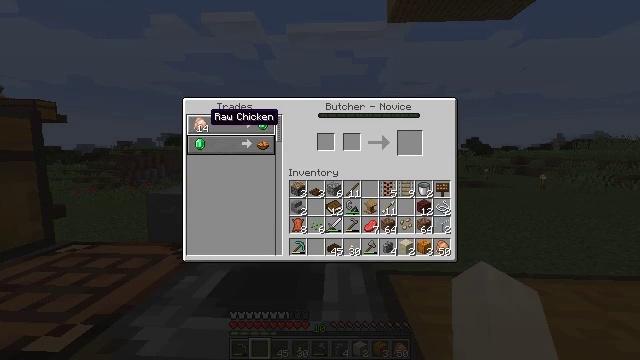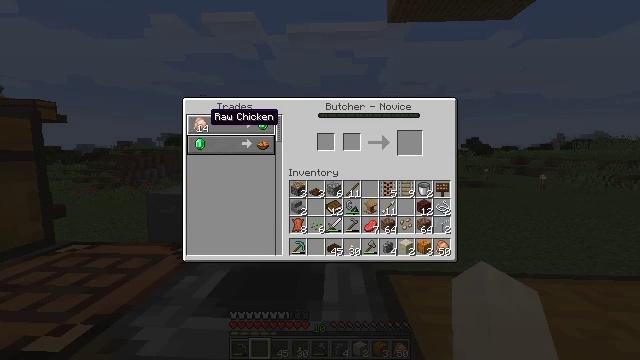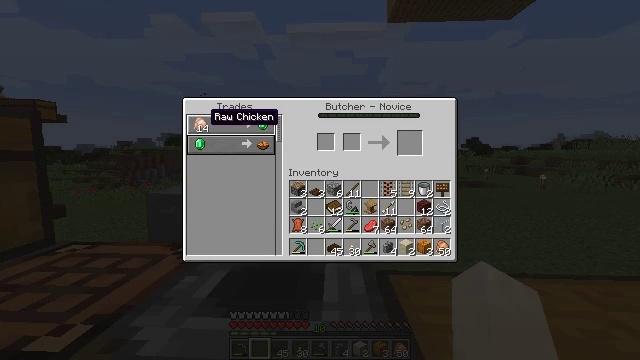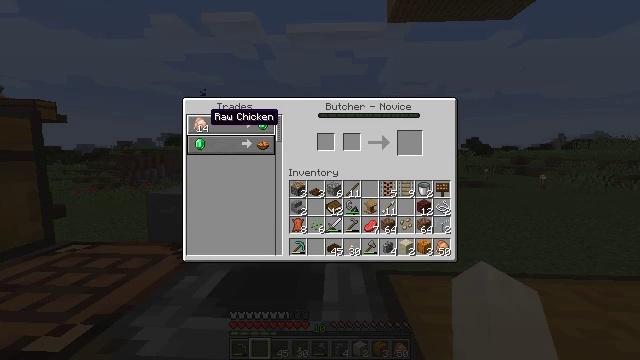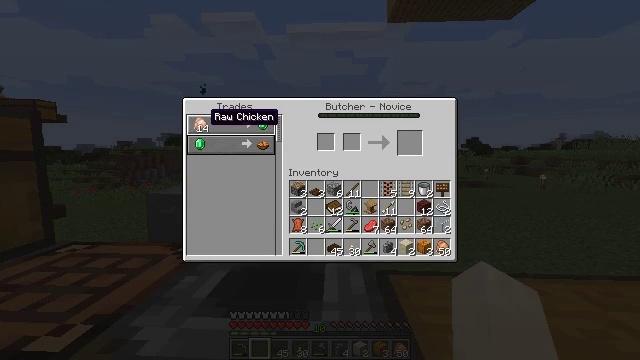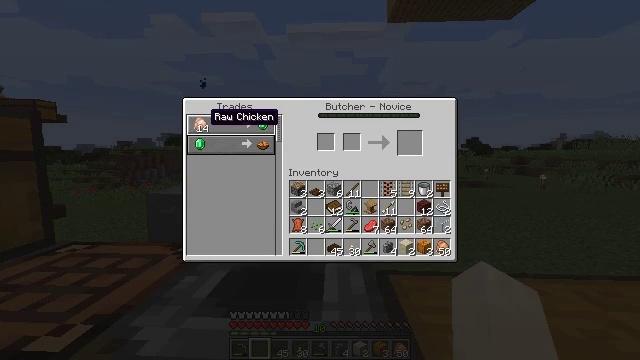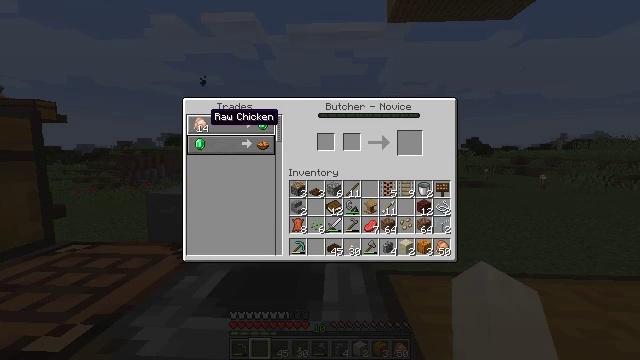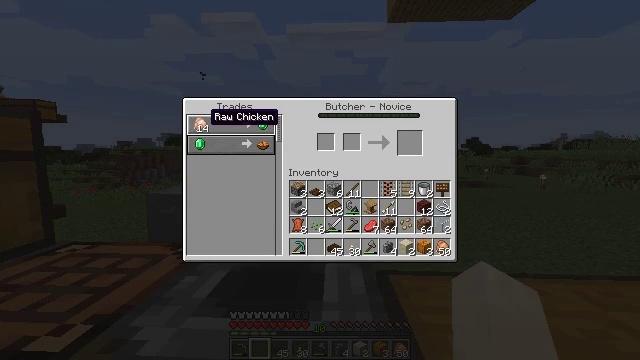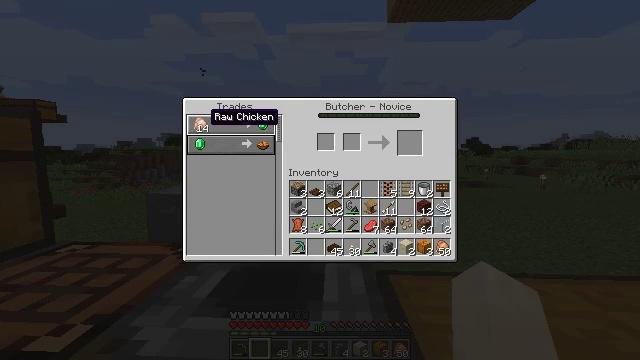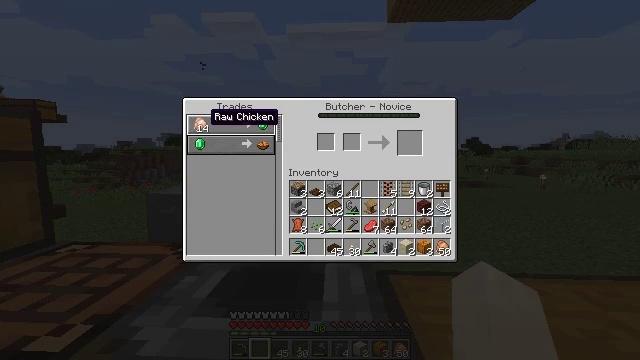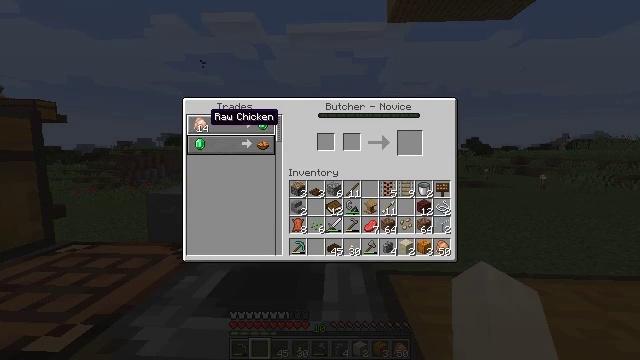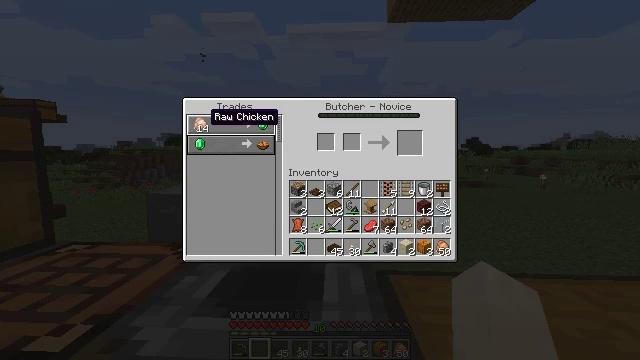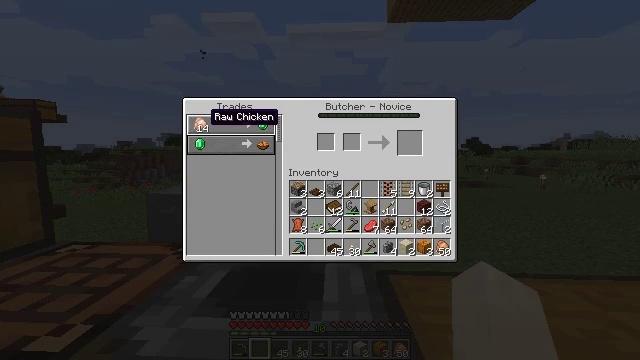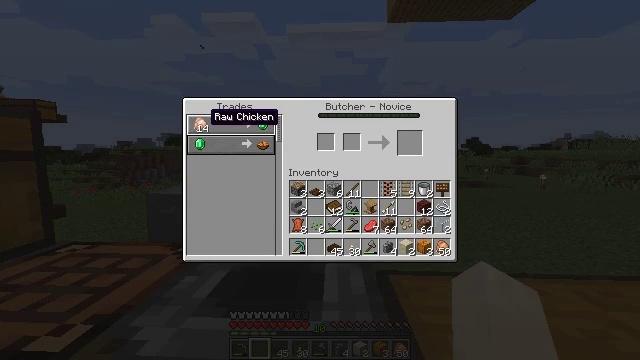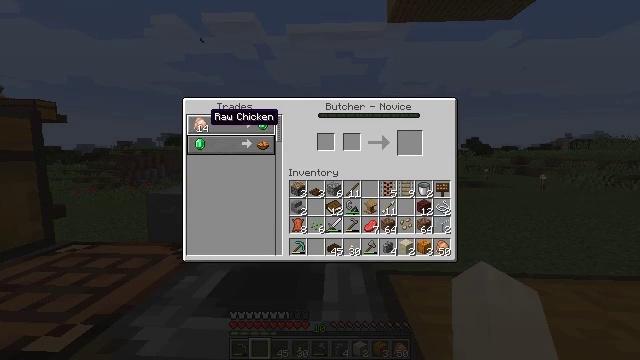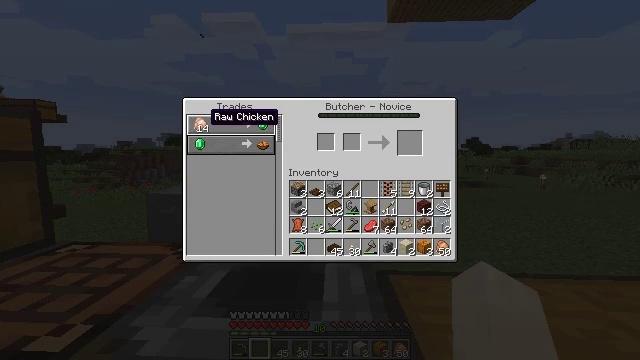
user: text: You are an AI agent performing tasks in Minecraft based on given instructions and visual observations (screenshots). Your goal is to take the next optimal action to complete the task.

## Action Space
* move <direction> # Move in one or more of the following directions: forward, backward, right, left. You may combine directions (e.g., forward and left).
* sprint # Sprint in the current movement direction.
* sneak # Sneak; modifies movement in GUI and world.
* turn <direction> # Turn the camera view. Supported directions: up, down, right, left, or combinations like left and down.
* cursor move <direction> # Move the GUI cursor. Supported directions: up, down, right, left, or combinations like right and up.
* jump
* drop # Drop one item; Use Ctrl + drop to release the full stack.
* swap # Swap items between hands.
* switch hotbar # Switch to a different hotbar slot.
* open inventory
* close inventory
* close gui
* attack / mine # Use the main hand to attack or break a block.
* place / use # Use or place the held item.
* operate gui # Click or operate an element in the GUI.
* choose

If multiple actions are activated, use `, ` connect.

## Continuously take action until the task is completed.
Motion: motion action
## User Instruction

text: Mine the smoker to break it.
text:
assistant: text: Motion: no_op
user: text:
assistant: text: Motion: no_op
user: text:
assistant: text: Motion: no_op
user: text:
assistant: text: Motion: no_op
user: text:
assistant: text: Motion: no_op
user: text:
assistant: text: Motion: no_op
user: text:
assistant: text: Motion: no_op
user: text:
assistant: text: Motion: no_op
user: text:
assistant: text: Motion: no_op
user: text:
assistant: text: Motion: no_op
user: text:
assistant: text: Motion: no_op
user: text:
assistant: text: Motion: no_op
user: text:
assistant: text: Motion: no_op
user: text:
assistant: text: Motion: no_op
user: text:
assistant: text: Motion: no_op
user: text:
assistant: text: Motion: no_op
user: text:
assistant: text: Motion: no_op
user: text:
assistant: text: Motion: no_op
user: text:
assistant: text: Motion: no_op
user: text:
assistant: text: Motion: no_op
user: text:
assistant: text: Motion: no_op
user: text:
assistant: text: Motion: no_op
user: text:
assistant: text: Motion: no_op
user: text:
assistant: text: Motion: no_op
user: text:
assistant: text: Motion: no_op
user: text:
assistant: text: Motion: no_op
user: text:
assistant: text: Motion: no_op
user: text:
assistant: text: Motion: no_op
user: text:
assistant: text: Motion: no_op
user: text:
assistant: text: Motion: turn right